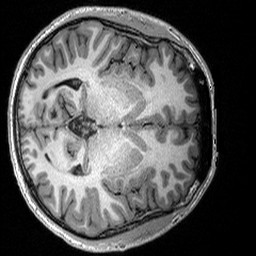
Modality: T1w
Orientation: axial
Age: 22
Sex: male
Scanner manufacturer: siemens
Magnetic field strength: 3 T
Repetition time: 2.3 s
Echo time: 0.00298 s